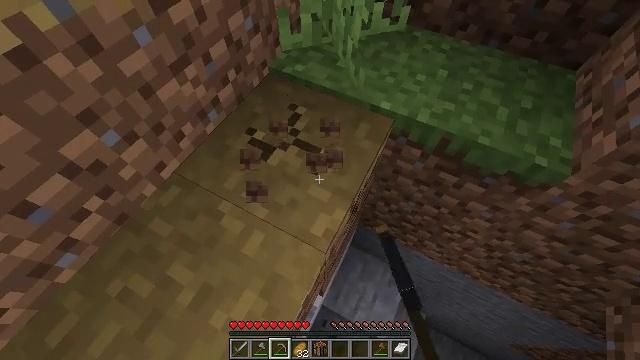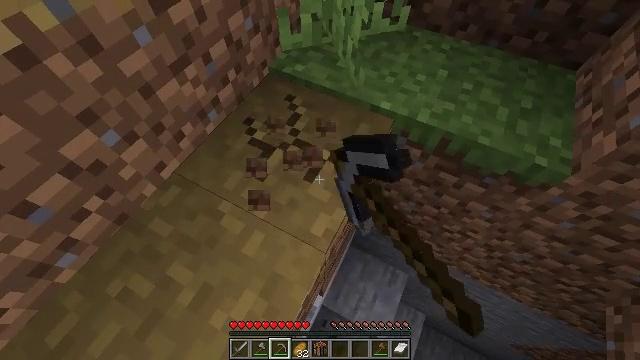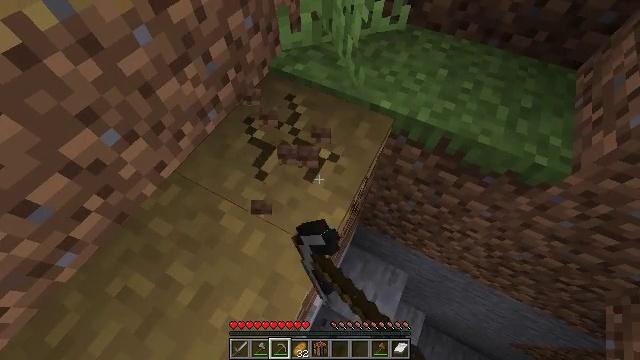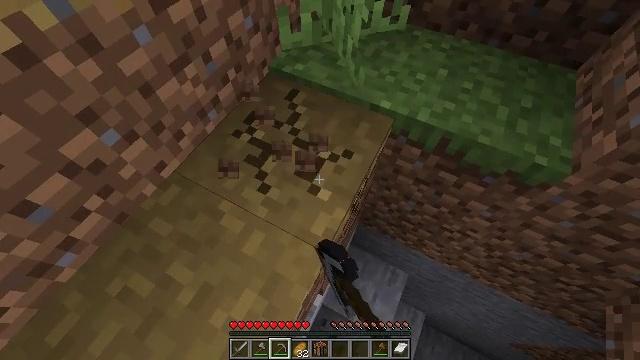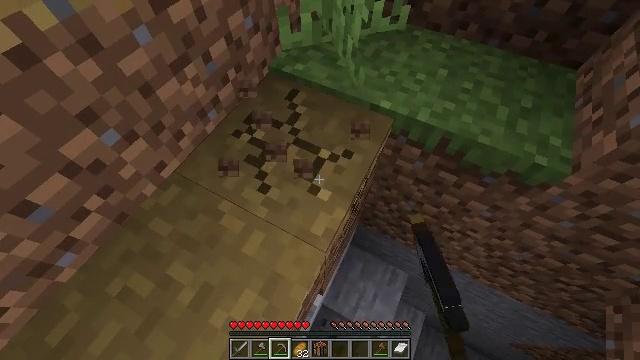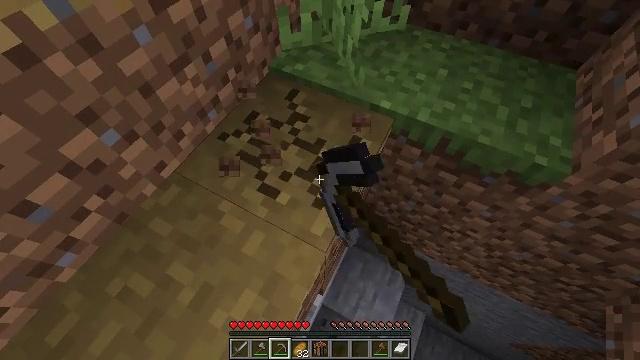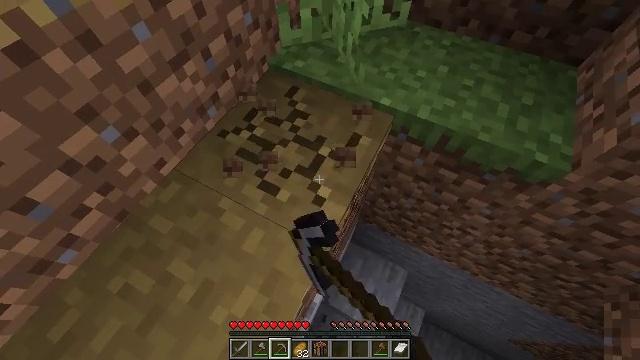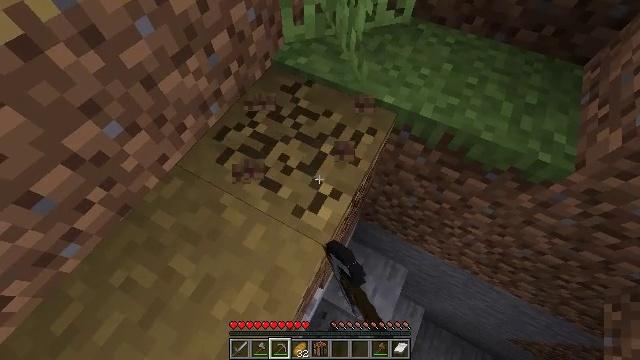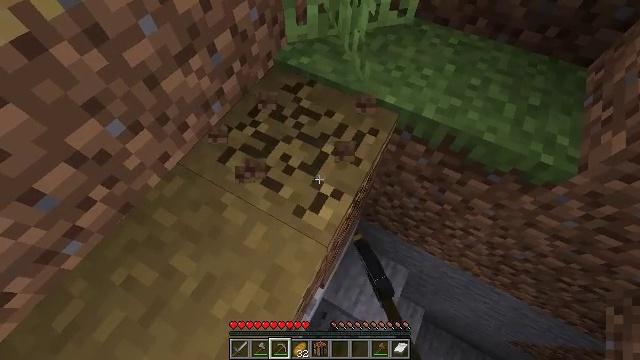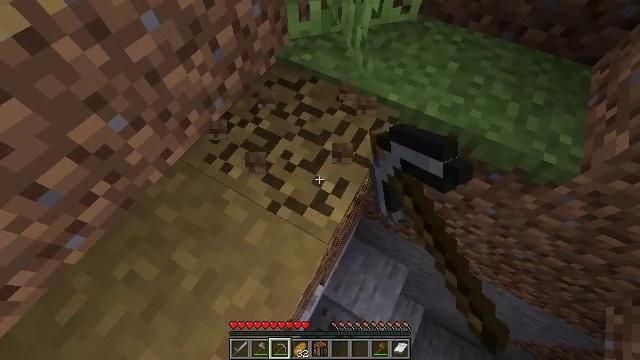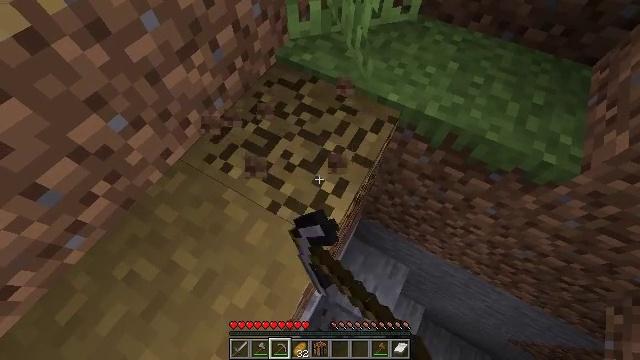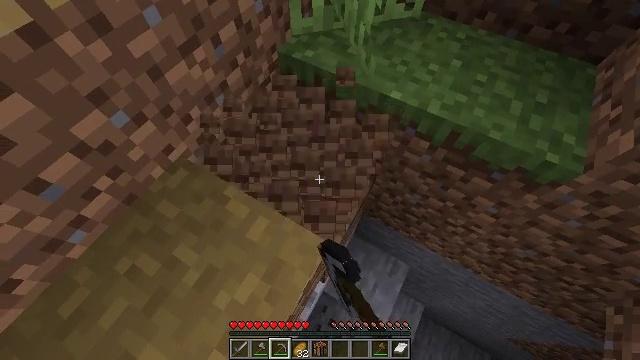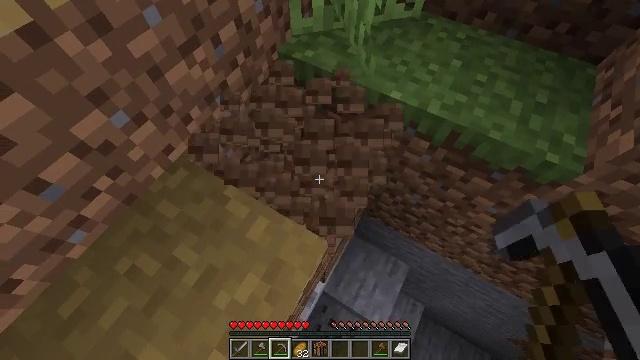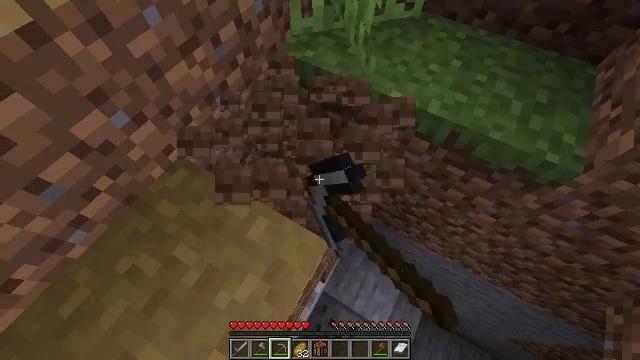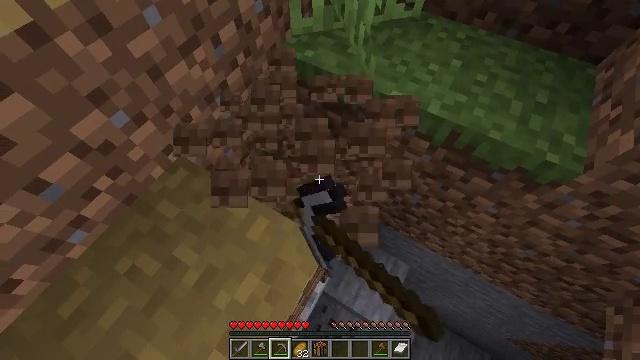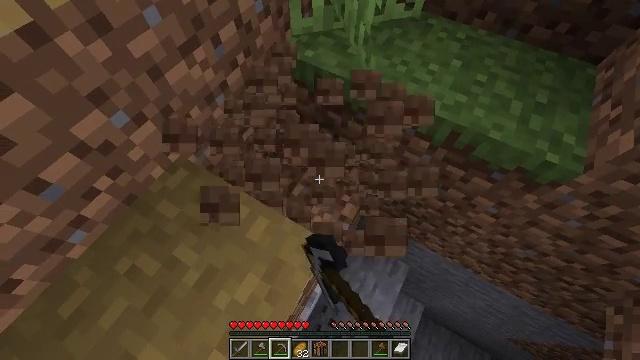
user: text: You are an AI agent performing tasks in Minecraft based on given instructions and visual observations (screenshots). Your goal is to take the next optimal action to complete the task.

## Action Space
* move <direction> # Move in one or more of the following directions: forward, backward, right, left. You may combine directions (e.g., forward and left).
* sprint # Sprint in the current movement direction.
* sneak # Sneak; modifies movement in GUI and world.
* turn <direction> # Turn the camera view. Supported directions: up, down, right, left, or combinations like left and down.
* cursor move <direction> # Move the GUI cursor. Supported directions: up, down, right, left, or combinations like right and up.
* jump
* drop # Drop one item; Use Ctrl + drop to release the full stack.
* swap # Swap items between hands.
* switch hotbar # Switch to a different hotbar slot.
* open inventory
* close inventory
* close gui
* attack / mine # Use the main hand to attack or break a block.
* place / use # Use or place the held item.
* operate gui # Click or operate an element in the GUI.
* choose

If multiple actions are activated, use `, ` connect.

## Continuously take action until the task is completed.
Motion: motion action
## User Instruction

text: Break the grass path to collect materials.
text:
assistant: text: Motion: sneak, attack / mine
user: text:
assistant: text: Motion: sneak, attack / mine
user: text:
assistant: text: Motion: sneak, attack / mine
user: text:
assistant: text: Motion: sneak, attack / mine
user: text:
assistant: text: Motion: sneak, attack / mine
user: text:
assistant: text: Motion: sneak, attack / mine
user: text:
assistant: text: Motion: sneak, attack / mine
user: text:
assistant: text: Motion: sneak, attack / mine
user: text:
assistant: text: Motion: sneak, attack / mine
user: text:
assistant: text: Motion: sneak, attack / mine
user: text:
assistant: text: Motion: sneak, attack / mine
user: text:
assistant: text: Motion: sneak, attack / mine
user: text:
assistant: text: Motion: sneak, attack / mine
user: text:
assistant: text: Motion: sneak, attack / mine
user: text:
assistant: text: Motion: sneak, attack / mine
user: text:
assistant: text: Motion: sneak, attack / mine